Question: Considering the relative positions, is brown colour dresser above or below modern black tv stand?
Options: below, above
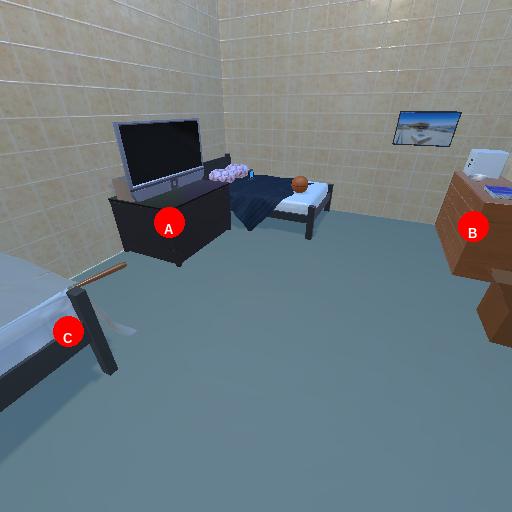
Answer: below